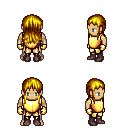
a pixel art fantasy rpg character, male body template, human, tanned skin, gold chest armor, gold greaves, blonde unkempt hairstyle, gold gloves, maroon shoes, four views (front, back, left, right), 2x2 character sprite sheet, small pixel art, hard edges, no anti-aliasing